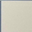
Piece: xx